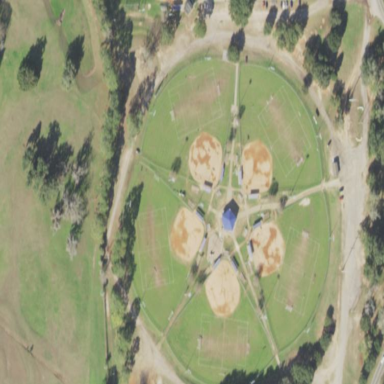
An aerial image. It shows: Baseball pitch for leisure land activities.